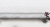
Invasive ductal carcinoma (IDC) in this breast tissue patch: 0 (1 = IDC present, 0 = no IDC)